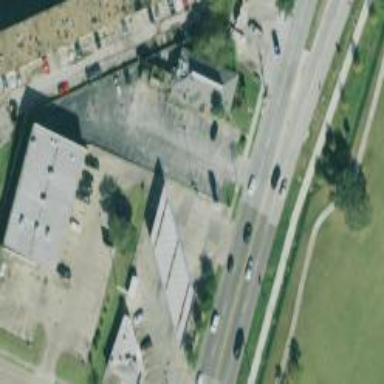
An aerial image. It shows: Retail fuel station.